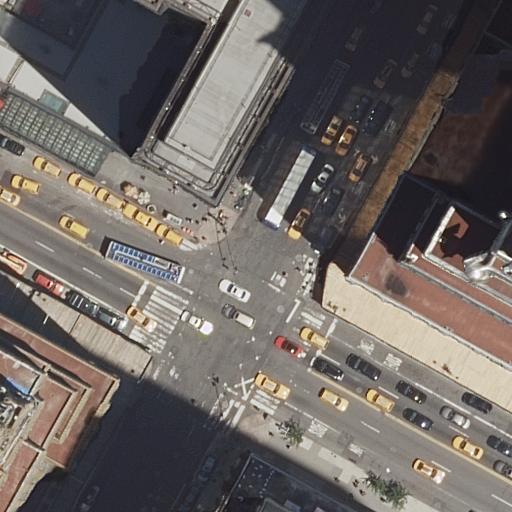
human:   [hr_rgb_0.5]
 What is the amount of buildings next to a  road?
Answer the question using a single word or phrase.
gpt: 4

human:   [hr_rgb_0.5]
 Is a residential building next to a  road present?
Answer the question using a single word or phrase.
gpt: yes

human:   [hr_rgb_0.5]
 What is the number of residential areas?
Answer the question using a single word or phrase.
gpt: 0

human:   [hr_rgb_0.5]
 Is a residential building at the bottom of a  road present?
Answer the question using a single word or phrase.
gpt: yes

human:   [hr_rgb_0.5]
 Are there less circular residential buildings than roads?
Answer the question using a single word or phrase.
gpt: yes

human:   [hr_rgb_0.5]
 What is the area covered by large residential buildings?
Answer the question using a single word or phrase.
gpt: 7548m2

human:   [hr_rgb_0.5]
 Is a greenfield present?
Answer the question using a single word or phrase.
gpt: no

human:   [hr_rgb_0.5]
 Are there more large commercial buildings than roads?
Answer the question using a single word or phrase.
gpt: no

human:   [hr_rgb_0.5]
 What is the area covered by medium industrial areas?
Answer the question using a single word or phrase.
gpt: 0m2

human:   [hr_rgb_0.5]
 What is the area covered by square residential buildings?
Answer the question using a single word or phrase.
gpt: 0m2

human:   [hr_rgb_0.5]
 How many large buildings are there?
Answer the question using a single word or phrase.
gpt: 4

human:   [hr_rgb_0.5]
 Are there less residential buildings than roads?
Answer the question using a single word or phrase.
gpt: yes

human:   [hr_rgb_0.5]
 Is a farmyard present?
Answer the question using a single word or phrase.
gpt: no

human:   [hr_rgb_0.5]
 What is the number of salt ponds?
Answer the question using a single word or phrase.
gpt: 0

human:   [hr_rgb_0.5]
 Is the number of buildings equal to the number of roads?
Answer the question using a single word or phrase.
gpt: yes

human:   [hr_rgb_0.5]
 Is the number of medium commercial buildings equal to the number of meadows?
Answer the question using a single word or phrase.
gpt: yes

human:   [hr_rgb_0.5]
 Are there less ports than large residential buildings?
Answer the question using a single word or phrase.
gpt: yes

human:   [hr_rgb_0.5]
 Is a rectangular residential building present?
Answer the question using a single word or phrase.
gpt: yes

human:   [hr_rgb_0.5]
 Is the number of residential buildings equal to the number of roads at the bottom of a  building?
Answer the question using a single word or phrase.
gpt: yes

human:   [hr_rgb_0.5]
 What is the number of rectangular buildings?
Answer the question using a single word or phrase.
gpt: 4

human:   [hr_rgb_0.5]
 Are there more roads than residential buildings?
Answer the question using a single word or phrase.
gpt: yes

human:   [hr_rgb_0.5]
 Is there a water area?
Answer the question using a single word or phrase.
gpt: no

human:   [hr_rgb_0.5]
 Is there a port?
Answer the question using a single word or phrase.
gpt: no

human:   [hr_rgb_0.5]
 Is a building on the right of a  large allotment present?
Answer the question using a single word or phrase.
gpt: no

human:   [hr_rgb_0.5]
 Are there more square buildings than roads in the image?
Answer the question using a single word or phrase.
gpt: no

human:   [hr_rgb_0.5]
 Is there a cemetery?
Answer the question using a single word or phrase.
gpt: no

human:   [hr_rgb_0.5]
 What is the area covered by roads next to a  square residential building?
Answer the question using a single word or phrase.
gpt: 0m2

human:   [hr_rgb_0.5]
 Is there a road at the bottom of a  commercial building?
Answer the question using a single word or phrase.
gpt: no

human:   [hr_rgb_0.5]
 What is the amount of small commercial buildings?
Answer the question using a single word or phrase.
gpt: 0

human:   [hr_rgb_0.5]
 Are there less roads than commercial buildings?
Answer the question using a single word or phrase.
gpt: no

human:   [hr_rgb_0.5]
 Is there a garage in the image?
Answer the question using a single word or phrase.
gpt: no

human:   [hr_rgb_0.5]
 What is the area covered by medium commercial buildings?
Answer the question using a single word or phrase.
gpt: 0m2

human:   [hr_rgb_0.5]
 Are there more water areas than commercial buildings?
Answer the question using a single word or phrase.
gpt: no

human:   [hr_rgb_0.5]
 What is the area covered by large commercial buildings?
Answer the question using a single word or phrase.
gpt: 0m2

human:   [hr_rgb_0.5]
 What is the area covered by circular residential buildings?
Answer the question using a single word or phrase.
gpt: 0m2

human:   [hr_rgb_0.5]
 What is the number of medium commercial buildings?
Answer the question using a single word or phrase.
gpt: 0

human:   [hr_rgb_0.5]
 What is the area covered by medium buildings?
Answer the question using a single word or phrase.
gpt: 0m2